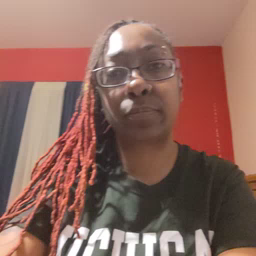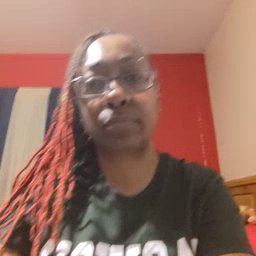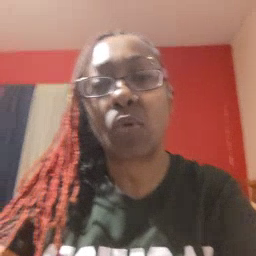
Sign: where